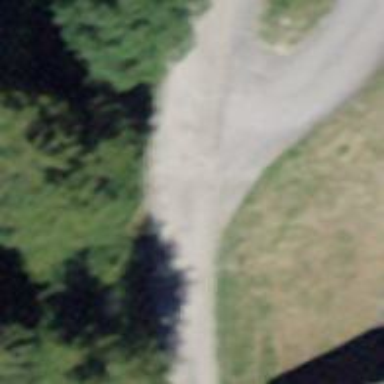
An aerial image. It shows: Unpaved residential road.